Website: ulta-beauty
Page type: customer-info-address
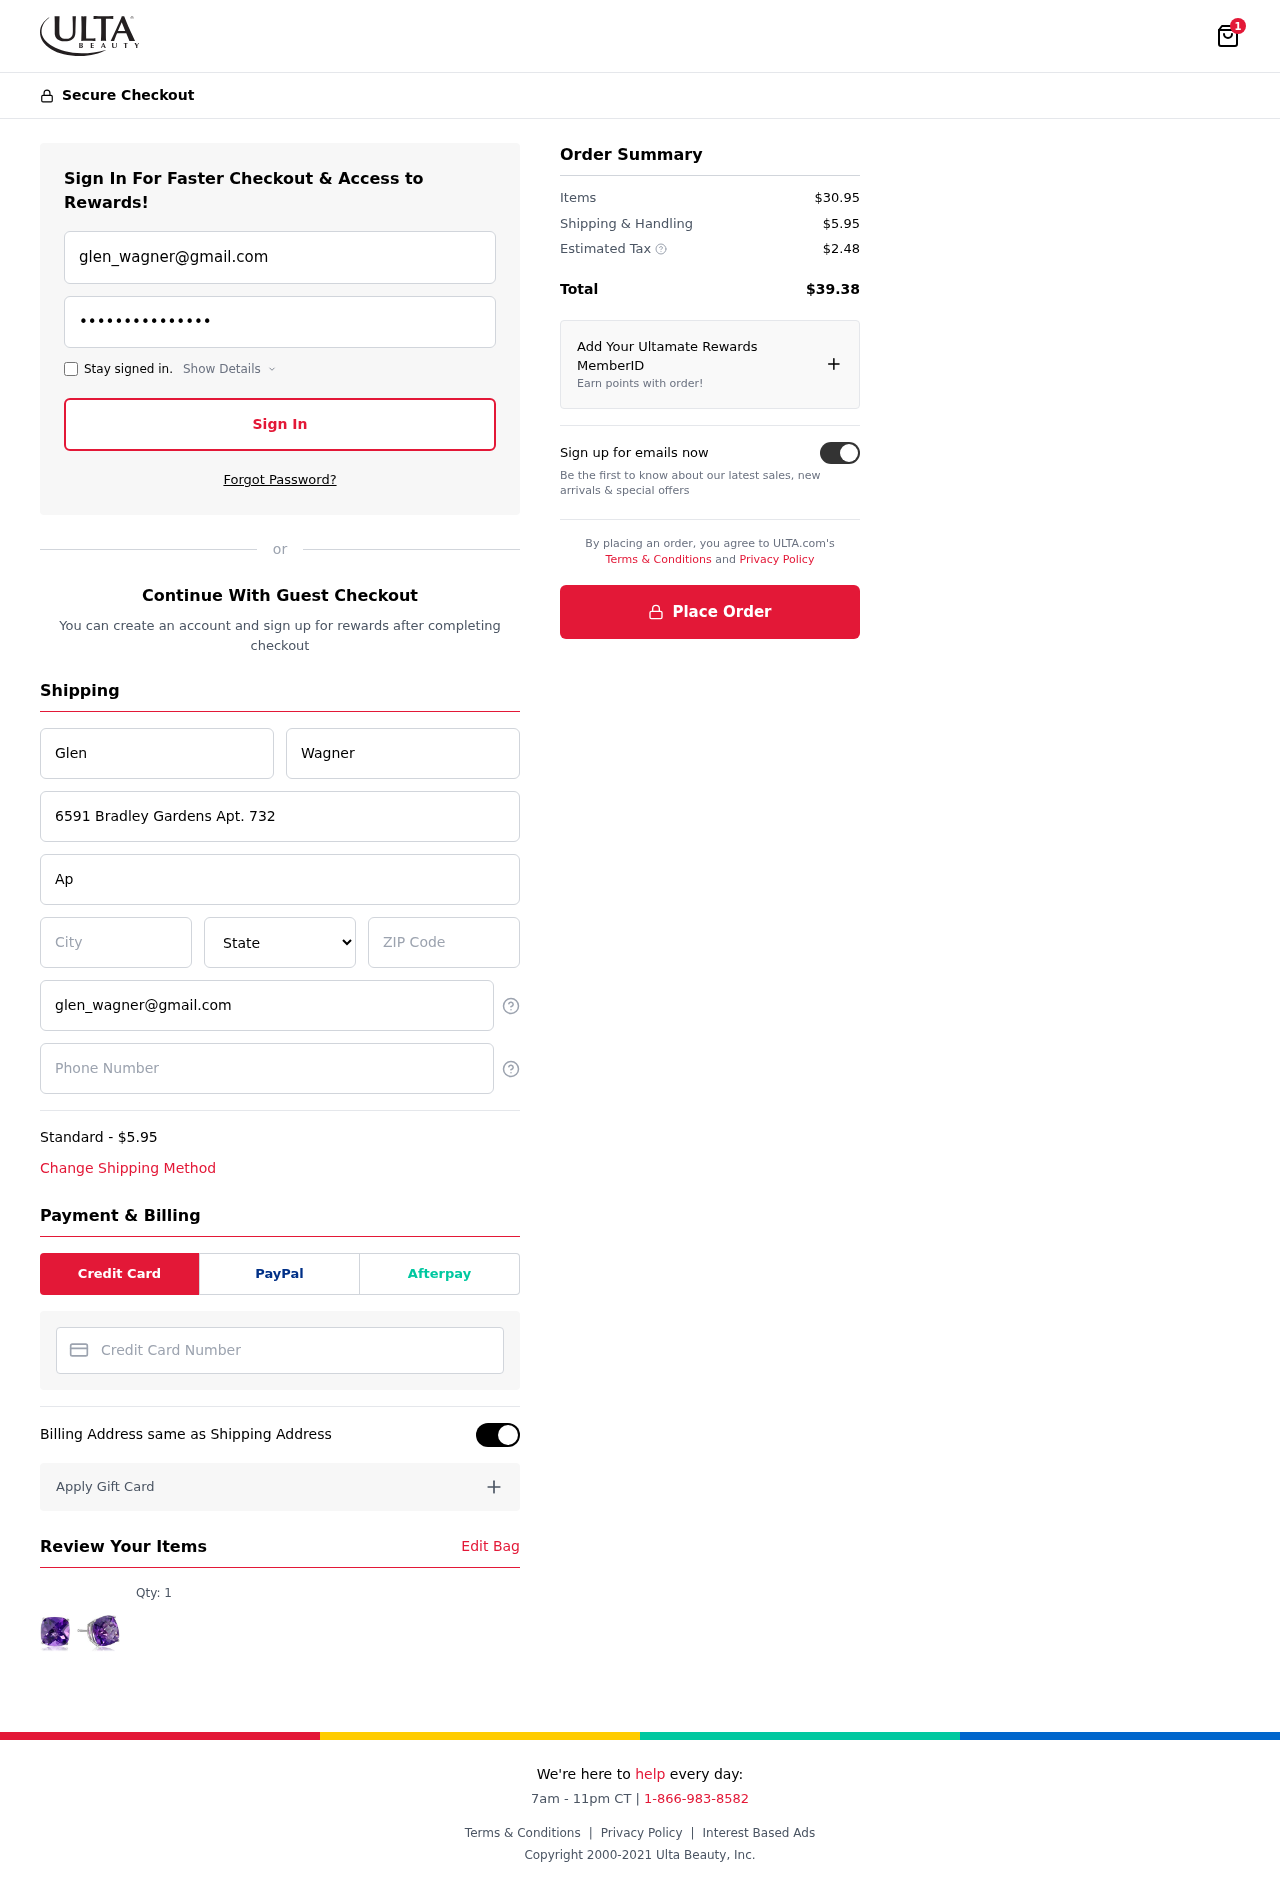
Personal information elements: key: PII_CARD_NUMBER
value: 4578 7452 5978 0314
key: PII_CITY
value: Kevinberg
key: PII_EMAIL
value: glen_wagner@gmail.com
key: PII_FIRSTNAME
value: Glen
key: PII_LASTNAME
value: Wagner
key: PII_PHONE
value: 7793953192
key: PII_POSTCODE
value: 66241
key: PII_STATE
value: Idaho
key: PII_STREET
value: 6591 Bradley Gardens Apt. 732
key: PII_STREET2
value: Apt. 015
Product elements: key: PRODUCT1_QUANTITY
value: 1
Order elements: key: ORDER_NUM_ITEMS
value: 1
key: ORDER_SHIPPING_COST
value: $5.95
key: ORDER_ITEMS_TOTAL
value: $30.95
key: ORDER_SHIPPING_COST2
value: $5.95
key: ORDER_TAX
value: $2.48
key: ORDER_TOTAL
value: $39.38